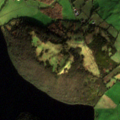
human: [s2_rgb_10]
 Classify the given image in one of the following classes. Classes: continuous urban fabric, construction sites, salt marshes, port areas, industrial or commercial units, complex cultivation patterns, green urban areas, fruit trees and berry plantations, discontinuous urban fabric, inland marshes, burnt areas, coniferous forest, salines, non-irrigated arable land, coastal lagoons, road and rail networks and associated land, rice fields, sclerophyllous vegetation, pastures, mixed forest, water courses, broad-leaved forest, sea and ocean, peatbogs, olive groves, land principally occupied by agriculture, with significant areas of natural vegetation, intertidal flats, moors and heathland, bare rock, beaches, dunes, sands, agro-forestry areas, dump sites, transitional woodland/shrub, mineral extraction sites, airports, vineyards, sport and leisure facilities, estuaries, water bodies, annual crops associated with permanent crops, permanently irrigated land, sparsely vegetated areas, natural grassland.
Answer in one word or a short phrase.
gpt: pastures, land principally occupied by agriculture, with significant areas of natural vegetation, broad-leaved forest, water bodies